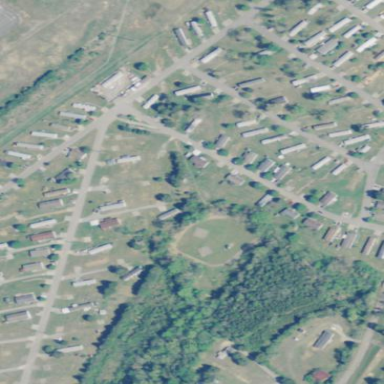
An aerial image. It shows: Residential area designated as trailer park.